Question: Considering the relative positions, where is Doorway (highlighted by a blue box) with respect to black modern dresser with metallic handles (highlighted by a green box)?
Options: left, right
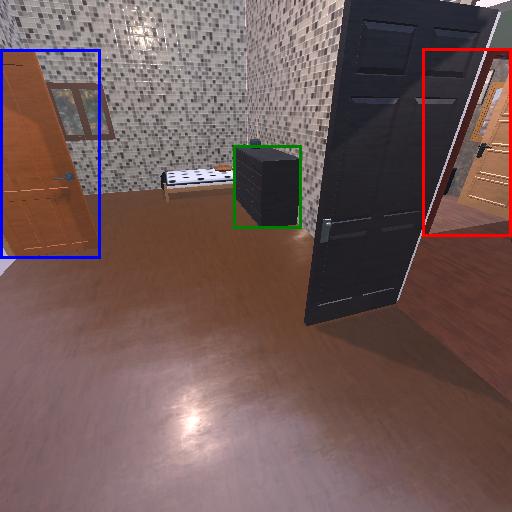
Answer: left